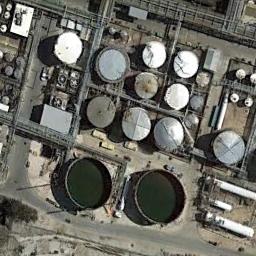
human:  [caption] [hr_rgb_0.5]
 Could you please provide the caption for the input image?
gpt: Several buildings are beside the storage tanks .

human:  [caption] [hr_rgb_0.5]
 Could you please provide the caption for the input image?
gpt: In the factory there are many neatly arranged storage tanks of different sizes and many pipelines and many cars .

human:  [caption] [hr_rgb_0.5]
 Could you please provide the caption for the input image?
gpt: There is a green pool beside the storage tanks .

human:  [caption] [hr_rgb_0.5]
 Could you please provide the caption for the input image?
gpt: There are some white and green storage tanks on the bare land .

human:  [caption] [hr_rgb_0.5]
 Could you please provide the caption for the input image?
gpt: There are some storage tanks of different sizes and some pipelines .